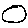
Label: circle